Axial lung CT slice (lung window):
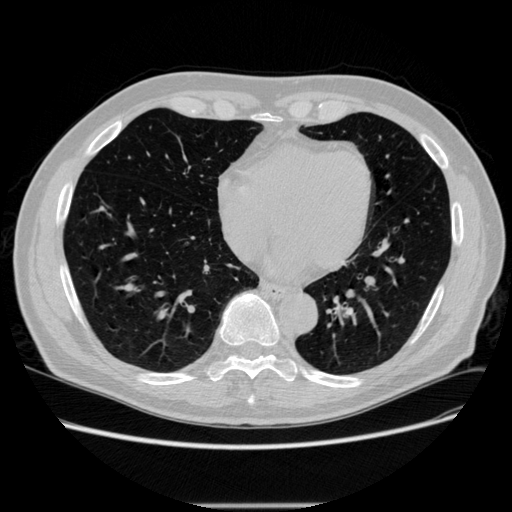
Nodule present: no